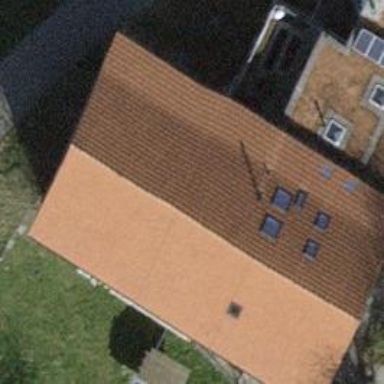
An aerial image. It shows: Simple house.